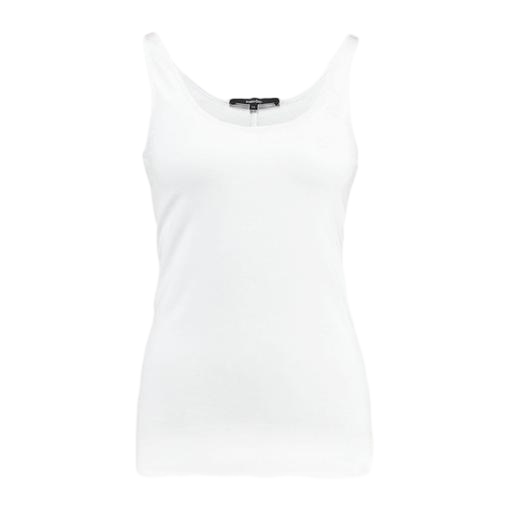
white scoop-neck tank, white pure tank top, white jersey tank top, white background